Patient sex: F
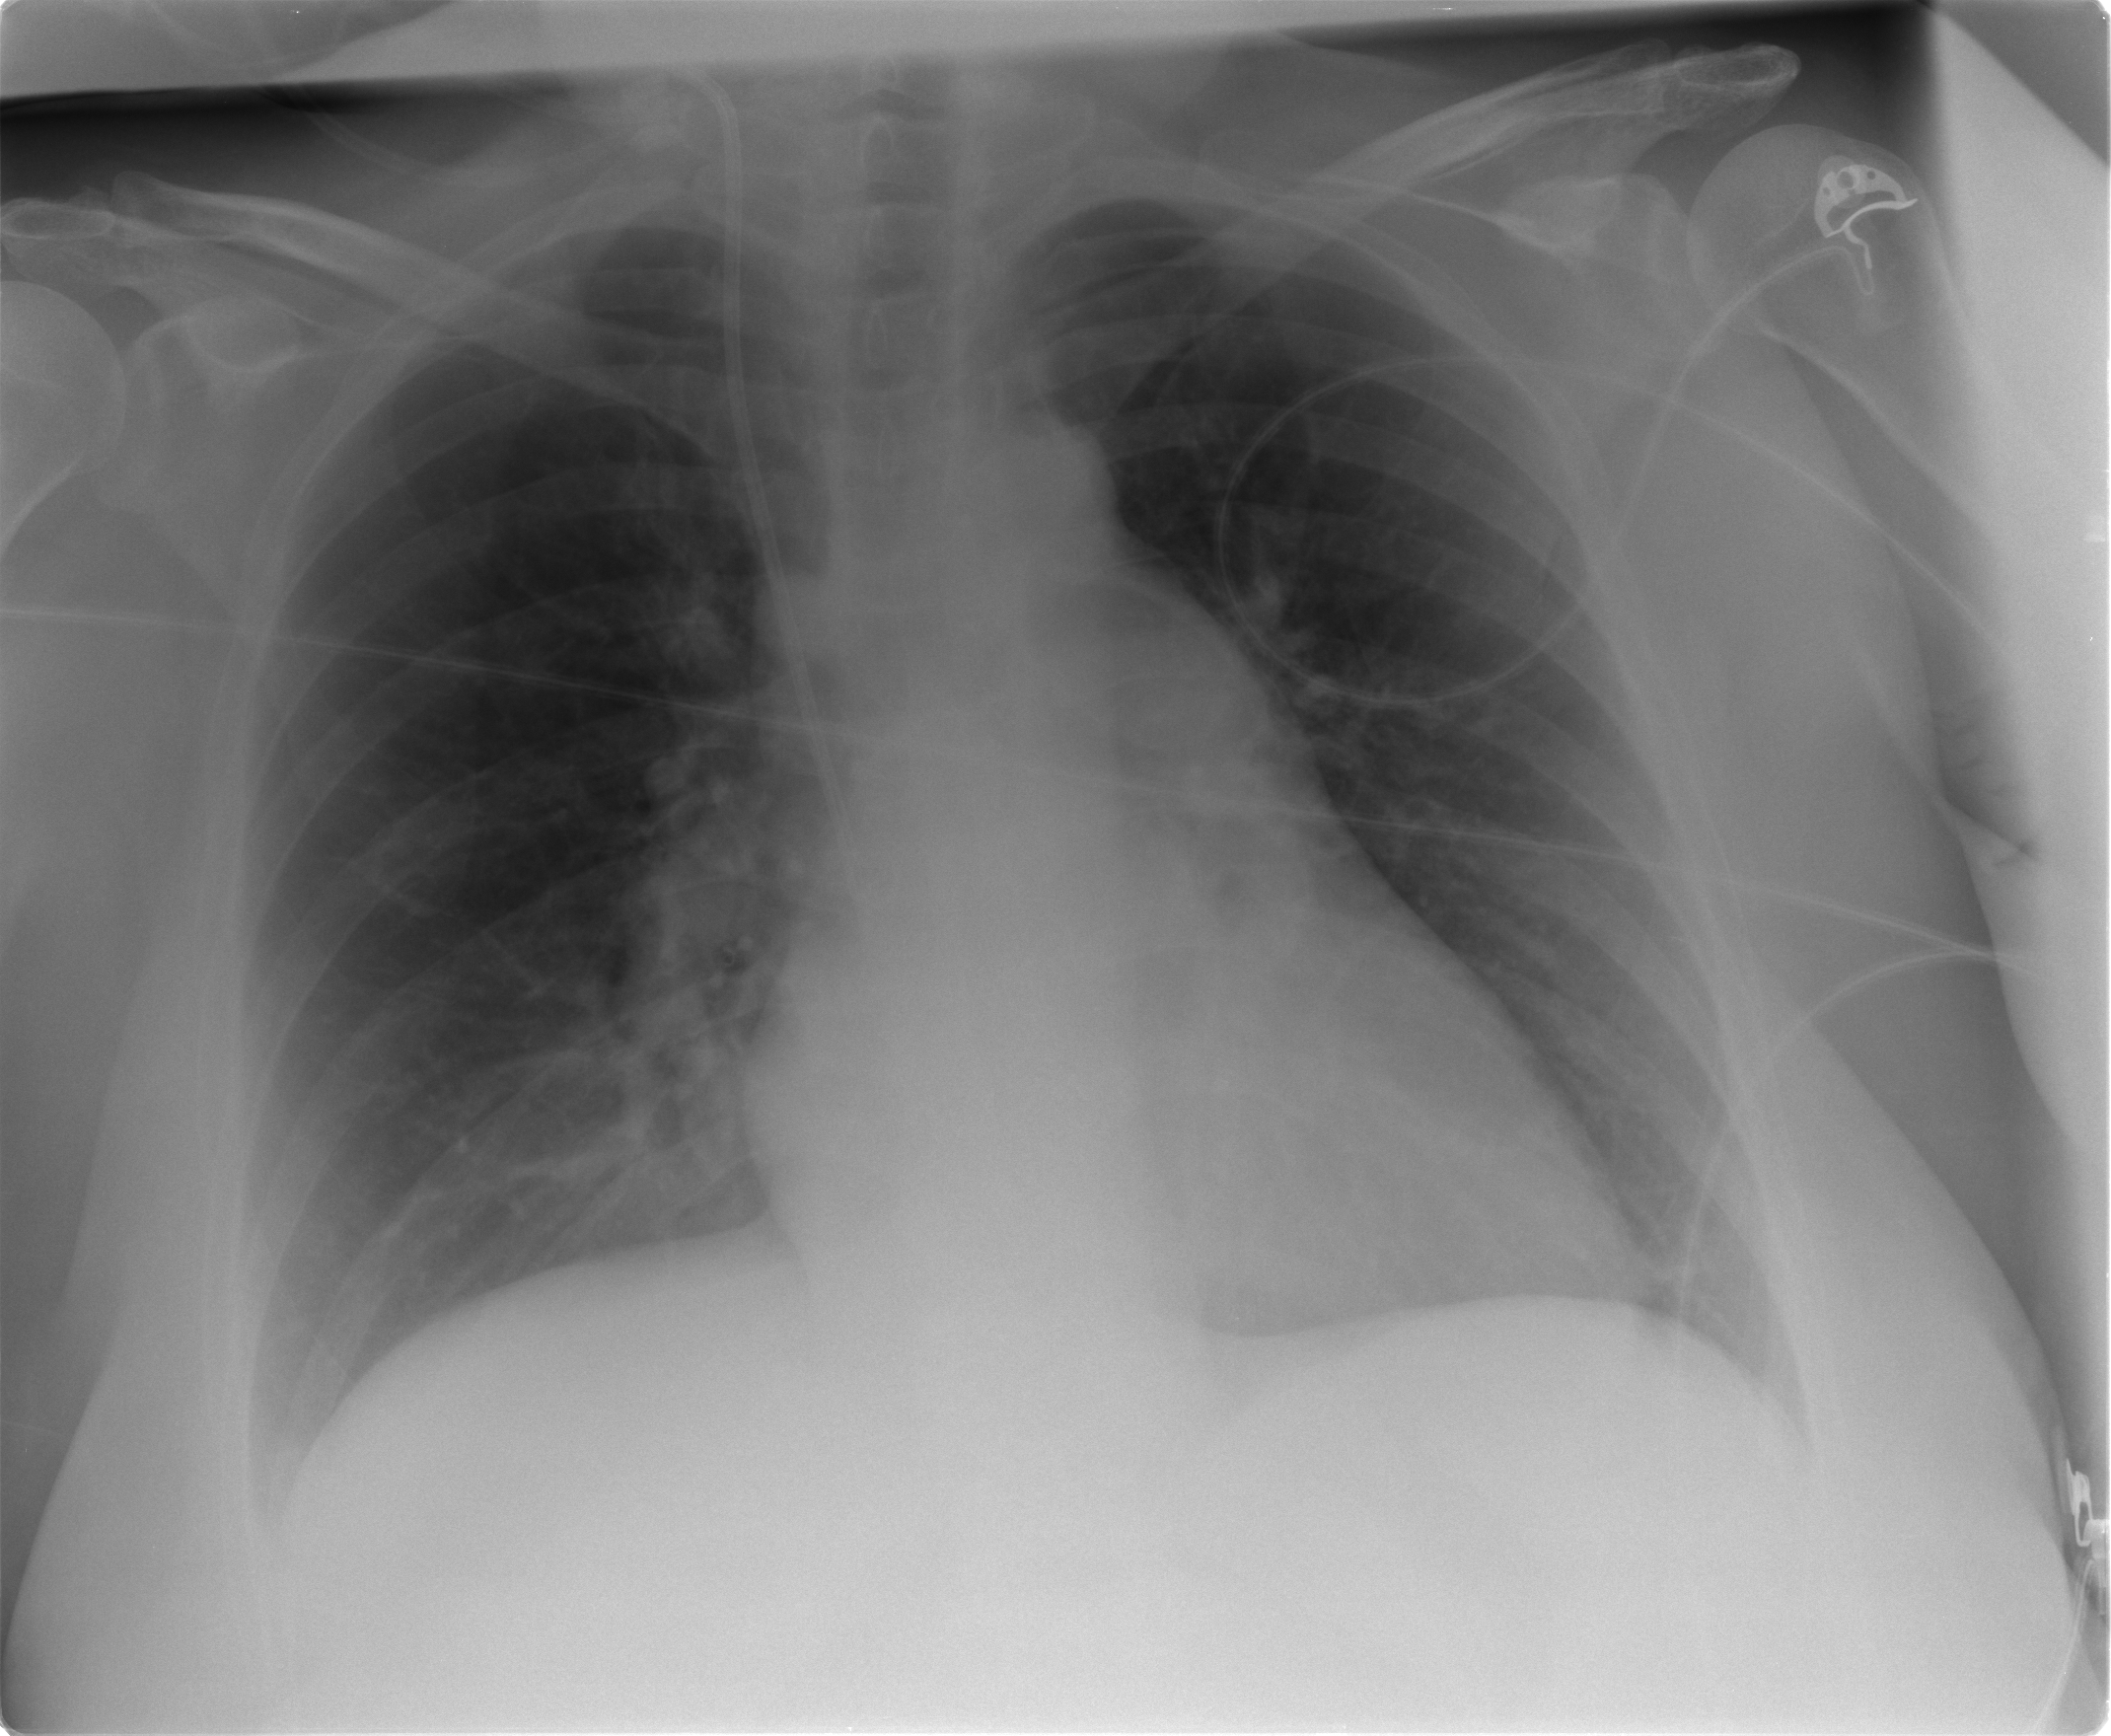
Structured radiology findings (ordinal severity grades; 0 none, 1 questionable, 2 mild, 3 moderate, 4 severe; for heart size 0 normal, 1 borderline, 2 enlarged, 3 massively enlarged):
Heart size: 1
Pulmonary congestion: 1
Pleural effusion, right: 0
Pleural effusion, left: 0
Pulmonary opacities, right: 0
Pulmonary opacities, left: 0
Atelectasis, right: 0
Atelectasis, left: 0